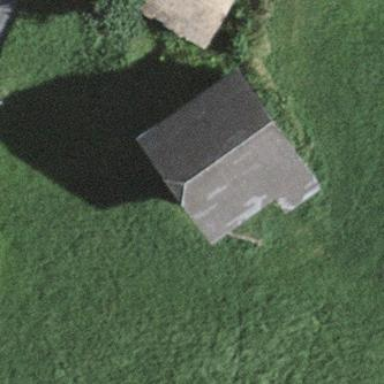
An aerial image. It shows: Rural barn.